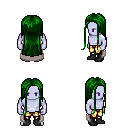
a pixel art fantasy rpg character, male body template, dark elf, purple skin, gray cape, gold greaves, green extra-long hairstyle, black shoes, four views (front, back, left, right), 2x2 character sprite sheet, small pixel art, hard edges, no anti-aliasing